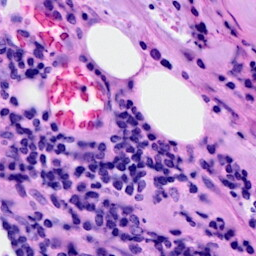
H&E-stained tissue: Breast